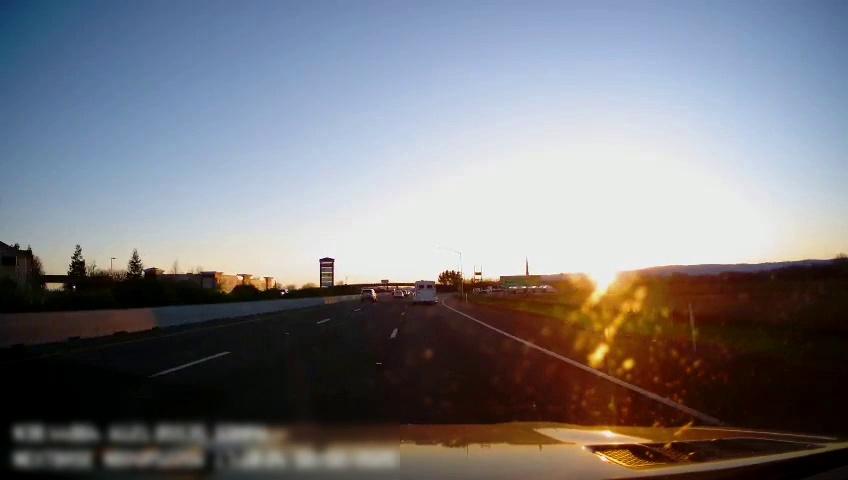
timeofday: Dusk/Dawn/Twilight
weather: Sunny
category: Drivable Space
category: Vehicles | Other LV
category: Vehicles | SUV
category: Vehicles | Car
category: Lanes | Current Lane
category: Lanes | Alternate Lane
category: Lanes | Alternate Lane
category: Lanes | Alternate Lane